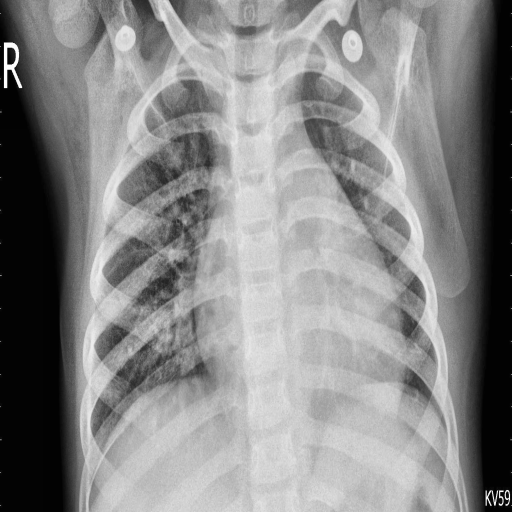
Finding: PNEUMONIA